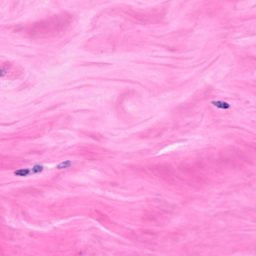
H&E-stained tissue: Breast